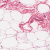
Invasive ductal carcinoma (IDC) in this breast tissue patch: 0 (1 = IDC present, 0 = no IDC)